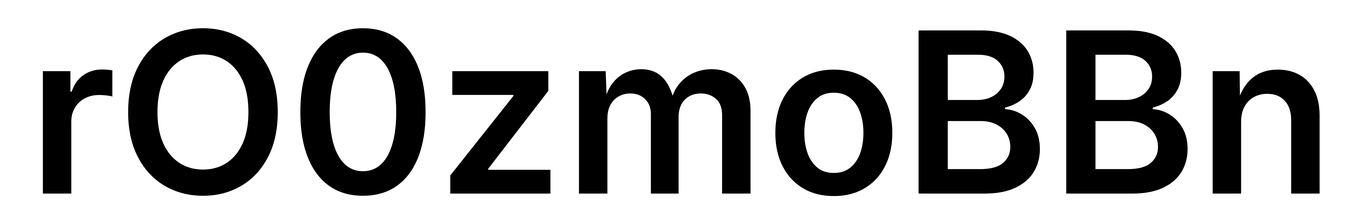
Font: Inter_SemiBold